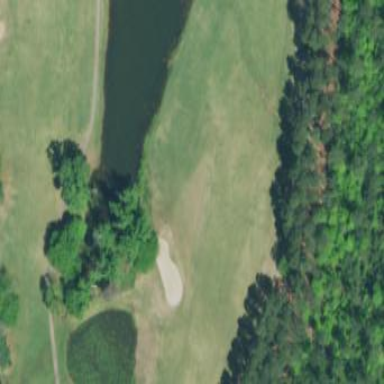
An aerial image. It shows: Golf fairway surrounded by grass.